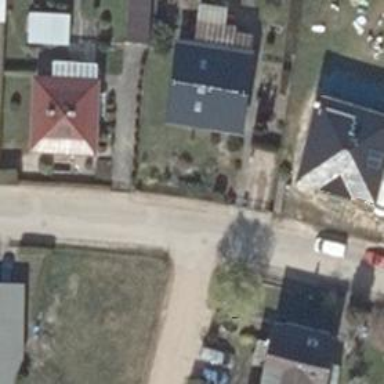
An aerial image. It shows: Driveway.